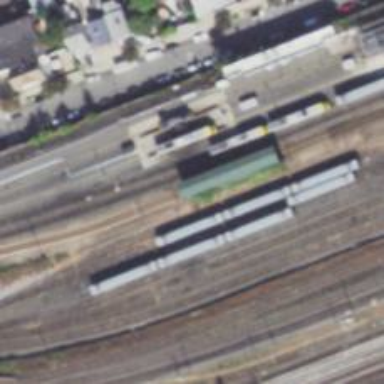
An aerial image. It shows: Railway yard with building passage tunnel.